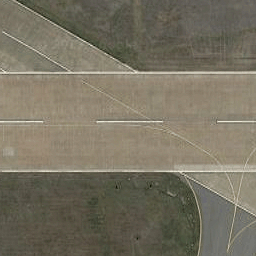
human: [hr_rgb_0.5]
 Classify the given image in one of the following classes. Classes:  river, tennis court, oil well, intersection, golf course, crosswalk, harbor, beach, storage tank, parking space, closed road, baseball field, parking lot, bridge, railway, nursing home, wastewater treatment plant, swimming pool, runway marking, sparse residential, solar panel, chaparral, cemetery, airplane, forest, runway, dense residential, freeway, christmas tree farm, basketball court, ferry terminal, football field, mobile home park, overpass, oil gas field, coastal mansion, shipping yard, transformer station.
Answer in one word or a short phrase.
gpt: runway